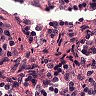
Metastatic tissue present: no